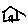
Label: house